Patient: sex M, age 75
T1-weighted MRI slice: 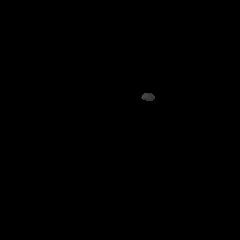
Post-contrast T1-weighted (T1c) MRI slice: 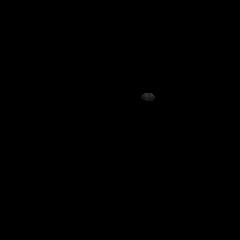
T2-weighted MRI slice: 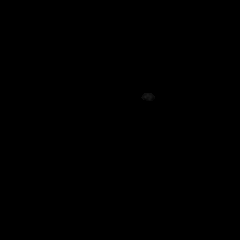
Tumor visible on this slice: no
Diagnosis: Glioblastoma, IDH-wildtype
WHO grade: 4